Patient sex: M
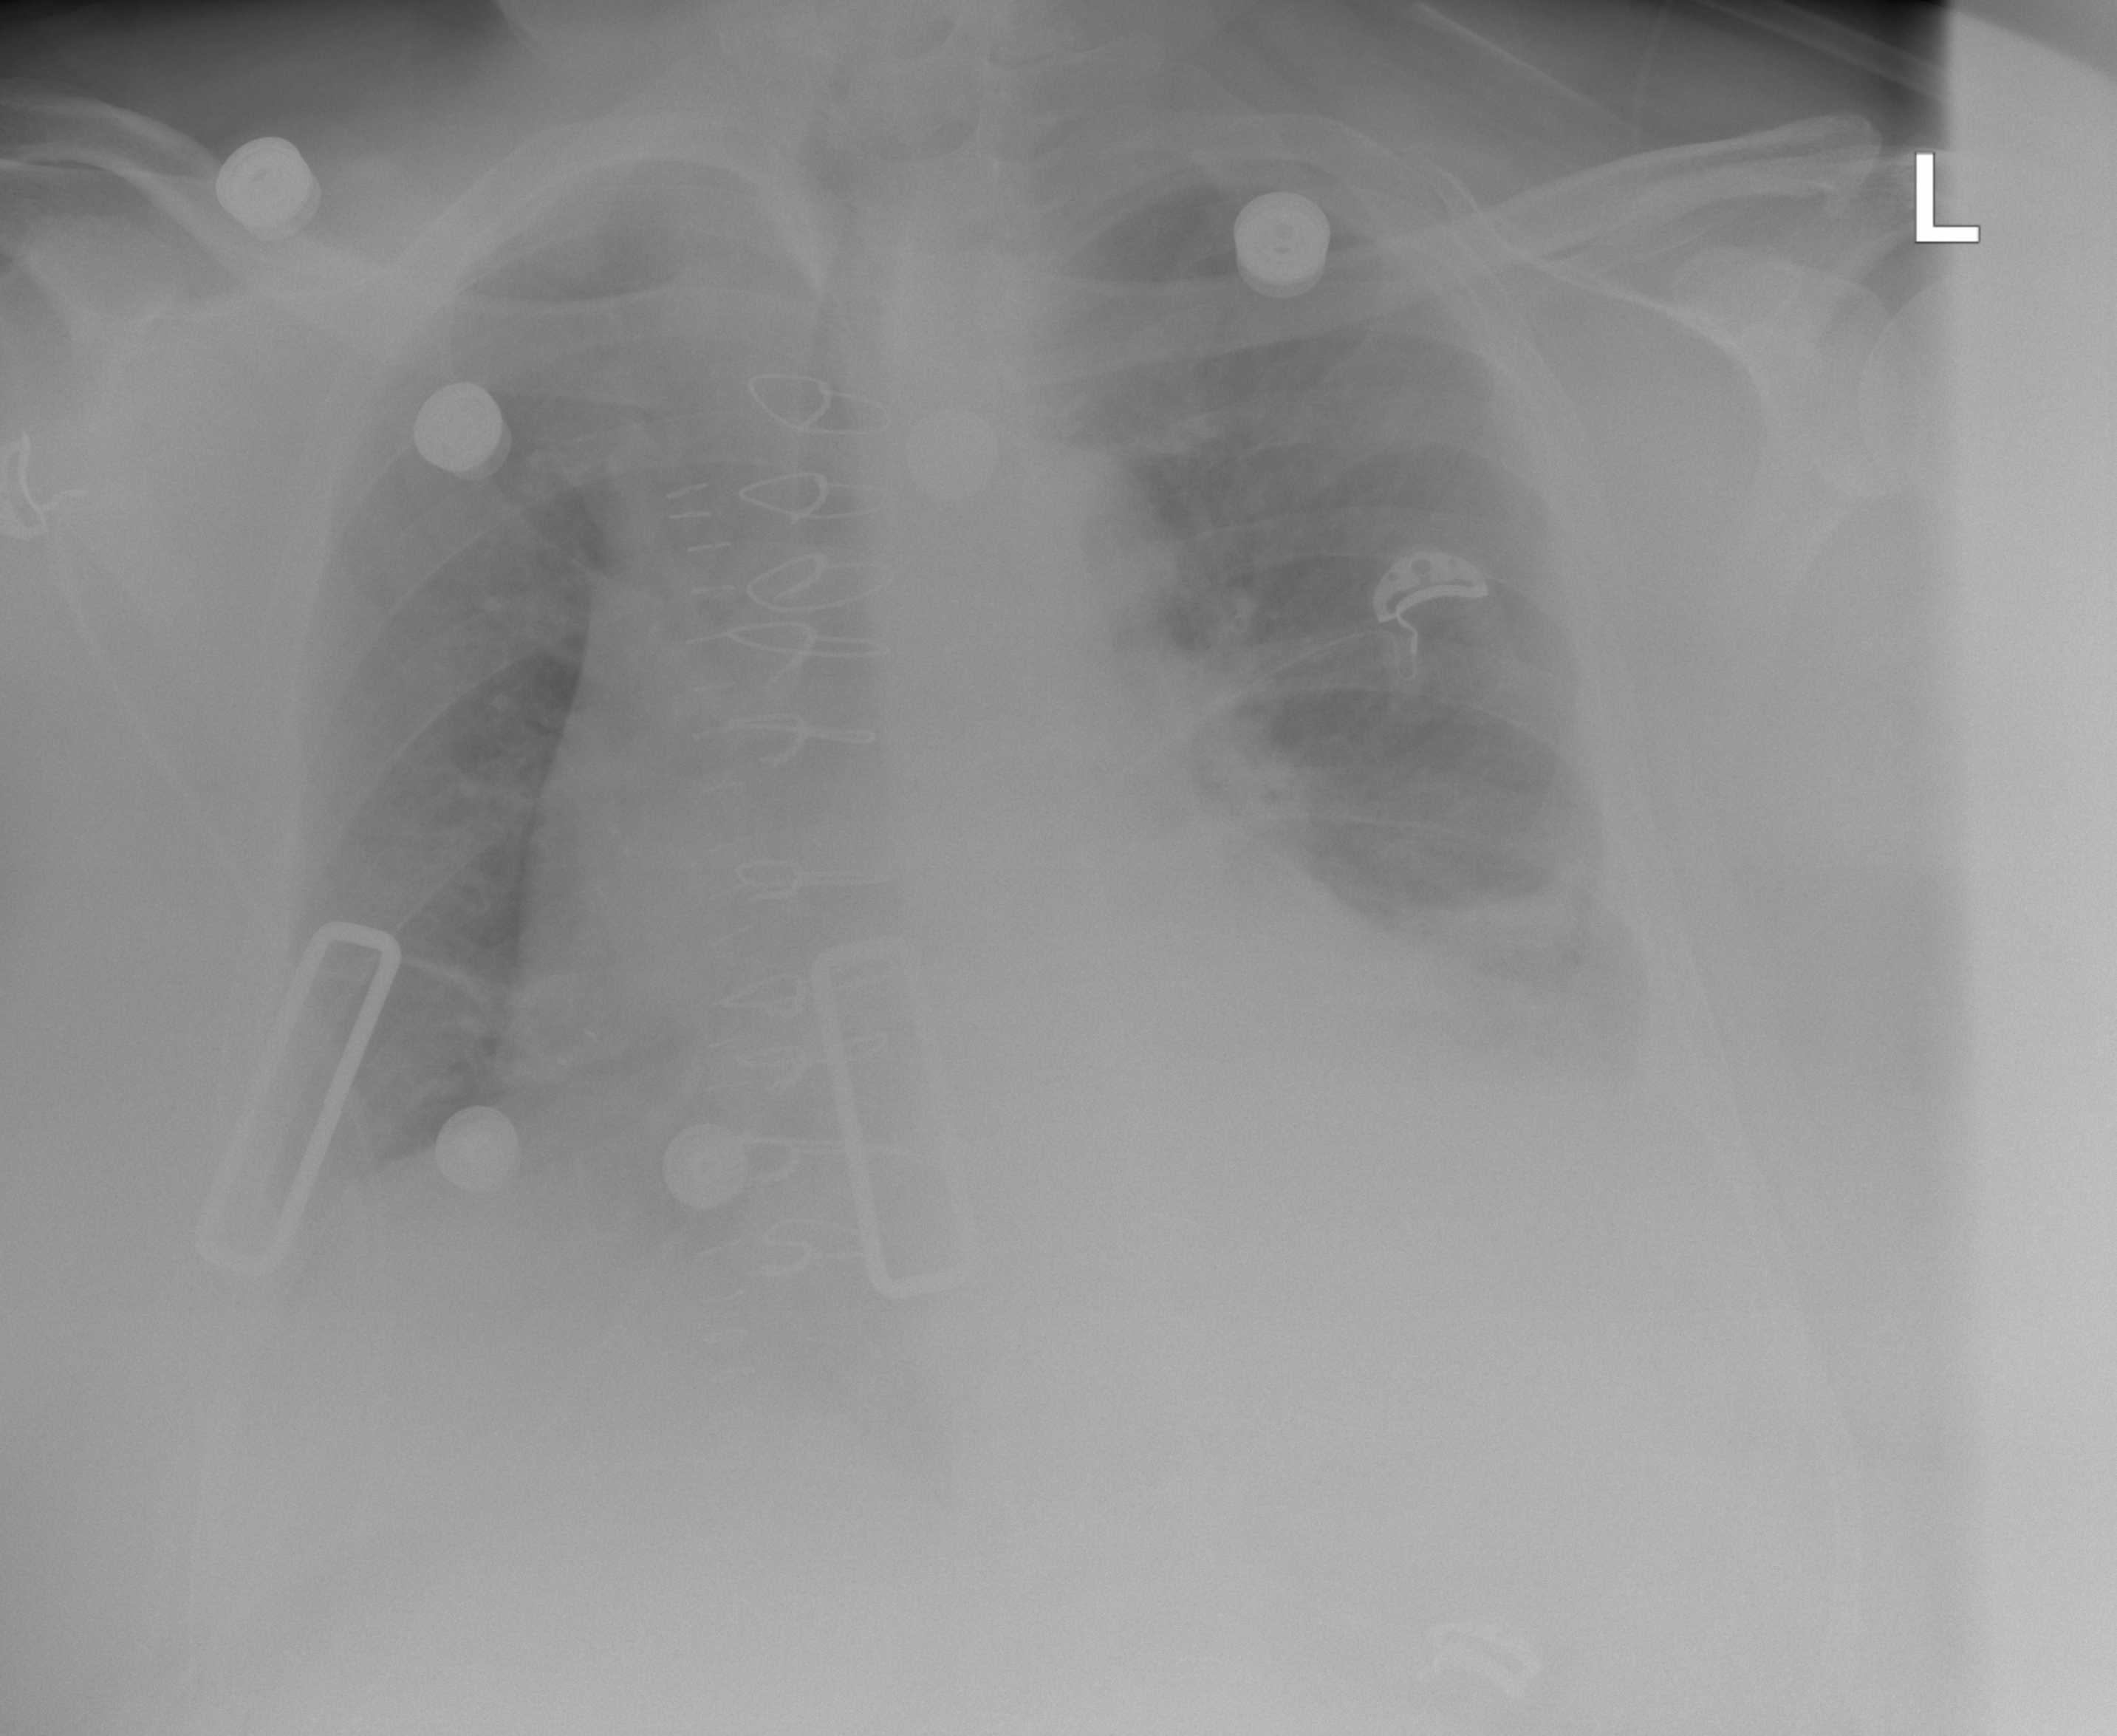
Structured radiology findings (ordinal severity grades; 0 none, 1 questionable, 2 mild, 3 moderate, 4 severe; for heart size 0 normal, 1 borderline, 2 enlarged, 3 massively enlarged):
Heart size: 2
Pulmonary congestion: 1
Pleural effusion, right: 2
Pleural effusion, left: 2
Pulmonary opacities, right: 0
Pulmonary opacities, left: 0
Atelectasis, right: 2
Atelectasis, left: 2